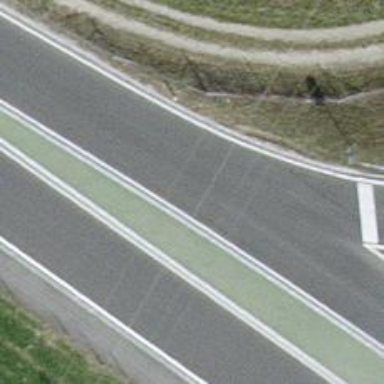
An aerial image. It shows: Tertiary road.